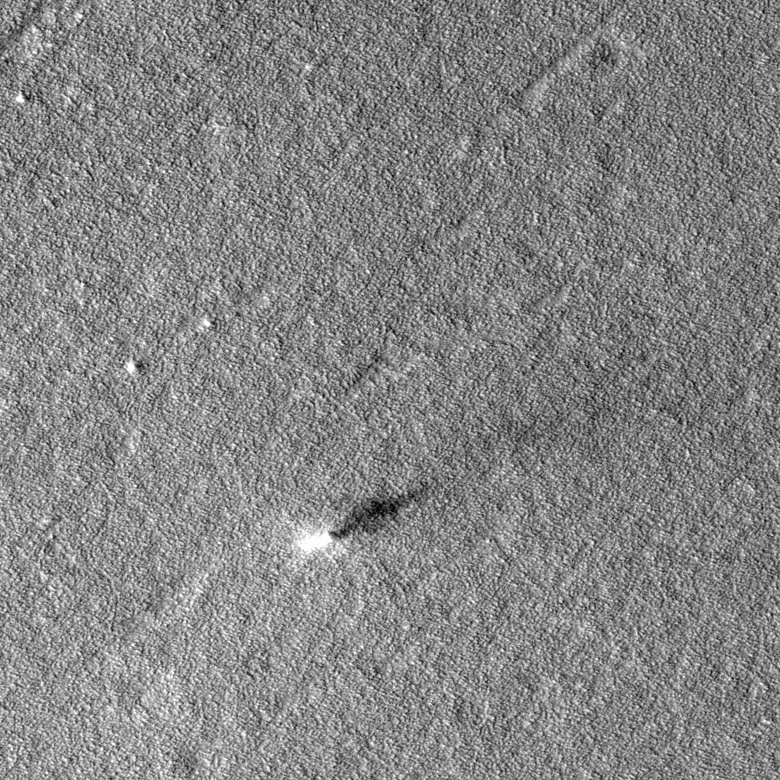
Label: dustdevil